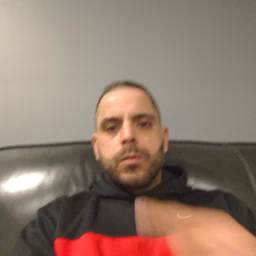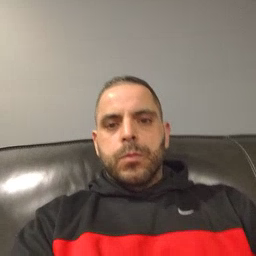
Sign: because